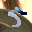
Label: 5